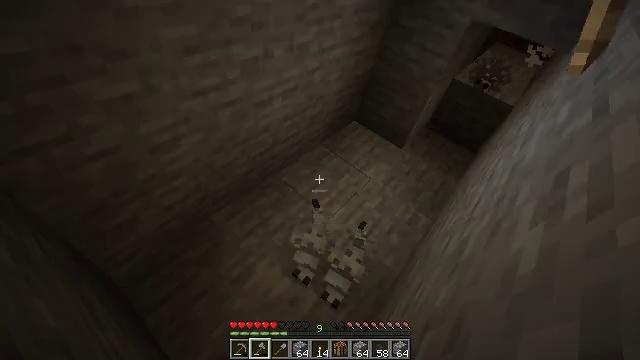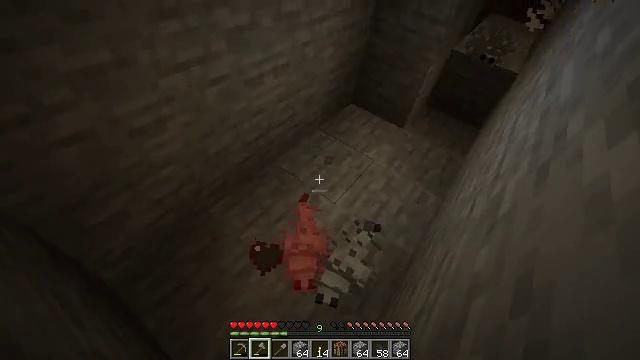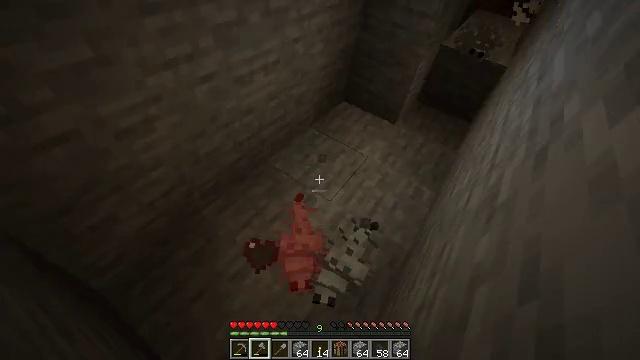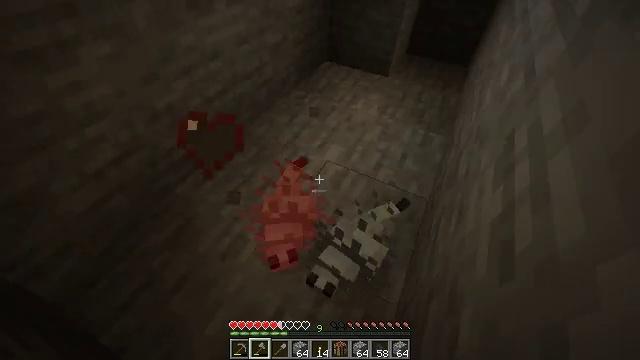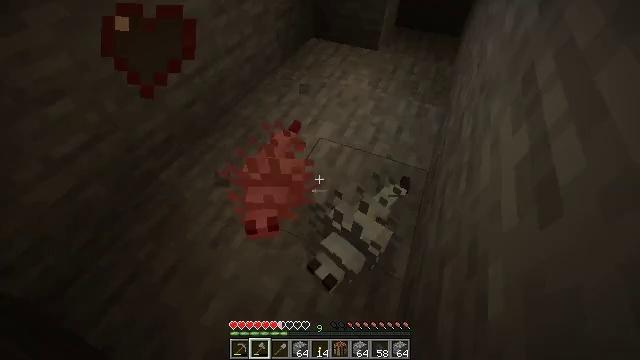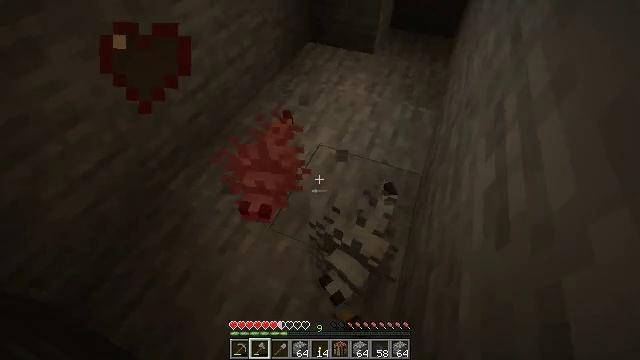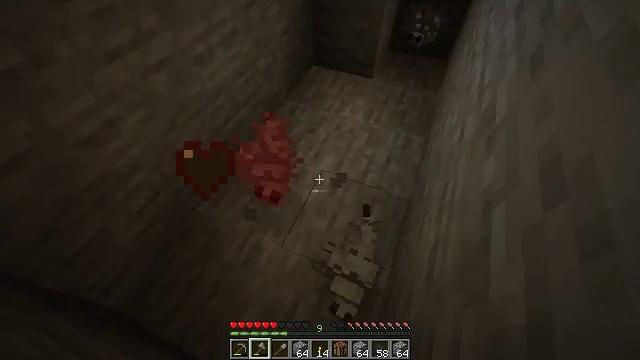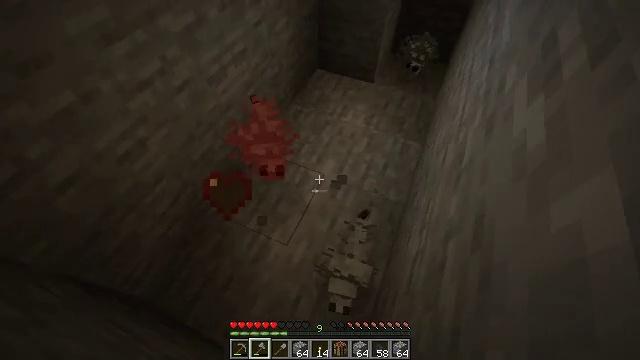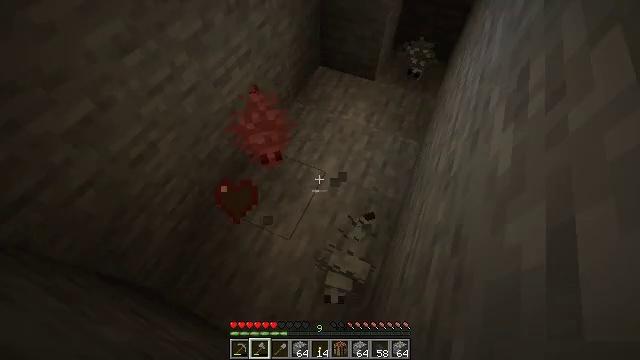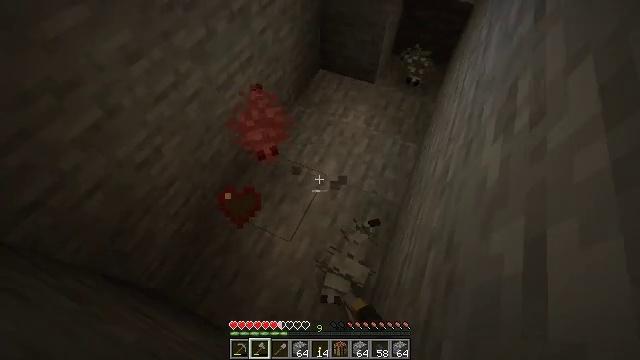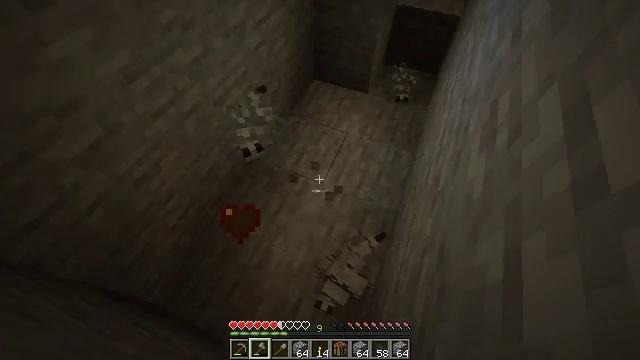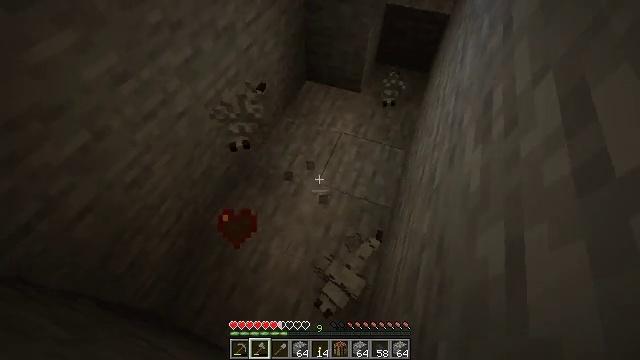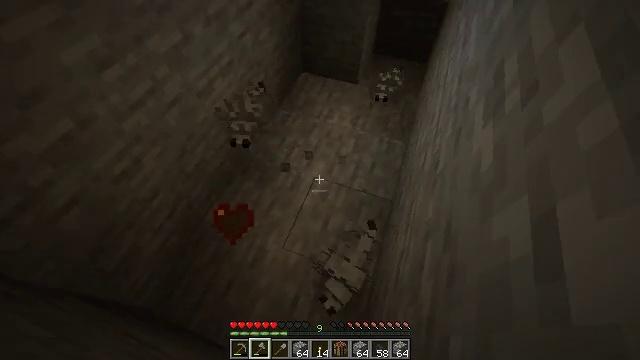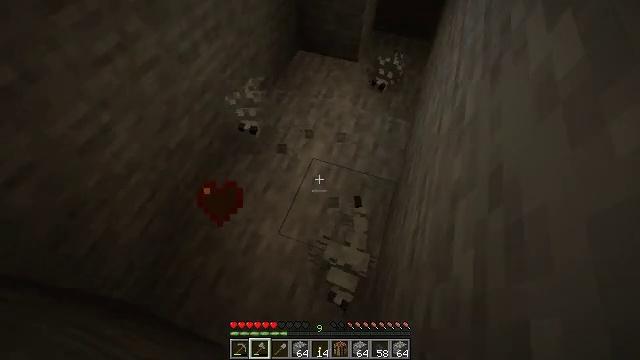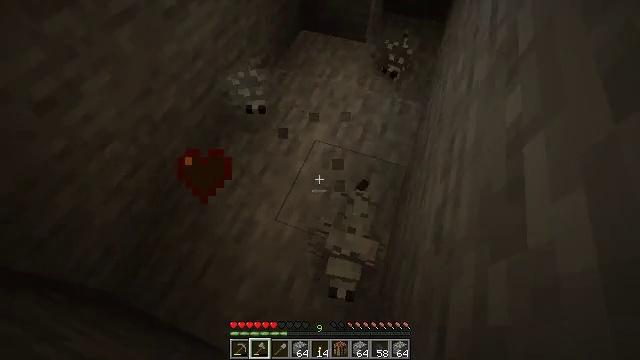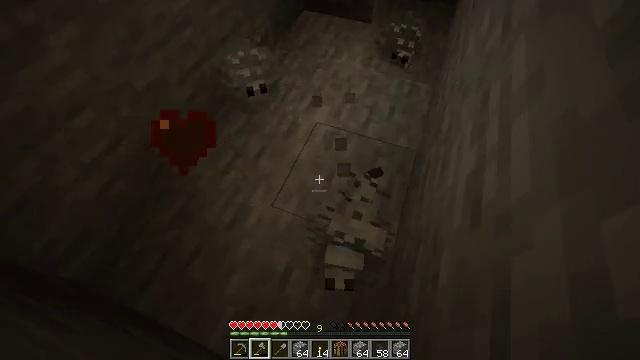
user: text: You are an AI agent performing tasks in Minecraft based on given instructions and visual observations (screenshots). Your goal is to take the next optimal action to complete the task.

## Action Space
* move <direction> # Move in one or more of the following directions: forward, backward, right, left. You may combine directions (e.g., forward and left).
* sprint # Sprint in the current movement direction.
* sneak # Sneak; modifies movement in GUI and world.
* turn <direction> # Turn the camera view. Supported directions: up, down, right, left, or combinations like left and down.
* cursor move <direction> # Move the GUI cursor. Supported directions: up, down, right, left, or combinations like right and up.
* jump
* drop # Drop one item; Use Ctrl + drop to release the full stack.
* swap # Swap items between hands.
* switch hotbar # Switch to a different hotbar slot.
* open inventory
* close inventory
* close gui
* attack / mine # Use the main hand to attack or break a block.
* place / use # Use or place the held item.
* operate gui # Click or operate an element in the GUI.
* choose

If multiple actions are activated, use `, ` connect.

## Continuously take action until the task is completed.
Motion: motion action
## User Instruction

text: Combat the silverfish.
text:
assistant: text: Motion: attack / mine, jump
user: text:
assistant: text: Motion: turn right, attack / mine, jump
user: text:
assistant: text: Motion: turn right, attack / mine, jump
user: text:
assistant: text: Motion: turn right and down, attack / mine
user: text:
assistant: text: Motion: turn down, attack / mine, jump
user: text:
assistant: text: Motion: turn left and down, attack / mine, jump
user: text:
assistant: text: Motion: turn down, attack / mine, jump
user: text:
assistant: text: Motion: turn down, attack / mine
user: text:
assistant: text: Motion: attack / mine, jump
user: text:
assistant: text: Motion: turn right and up, attack / mine, jump
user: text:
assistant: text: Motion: turn right, jump
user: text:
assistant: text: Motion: attack / mine
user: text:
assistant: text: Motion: turn down, attack / mine, jump
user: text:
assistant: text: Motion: turn left, attack / mine, jump
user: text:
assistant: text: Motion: jump
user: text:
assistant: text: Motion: turn right and down
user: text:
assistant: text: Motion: turn right and down, attack / mine
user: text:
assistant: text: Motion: turn right and down, attack / mine, jump
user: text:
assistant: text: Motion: turn down, attack / mine, jump
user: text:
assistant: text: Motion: turn right, jump
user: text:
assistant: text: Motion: turn right, attack / mine
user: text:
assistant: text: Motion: attack / mine, jump